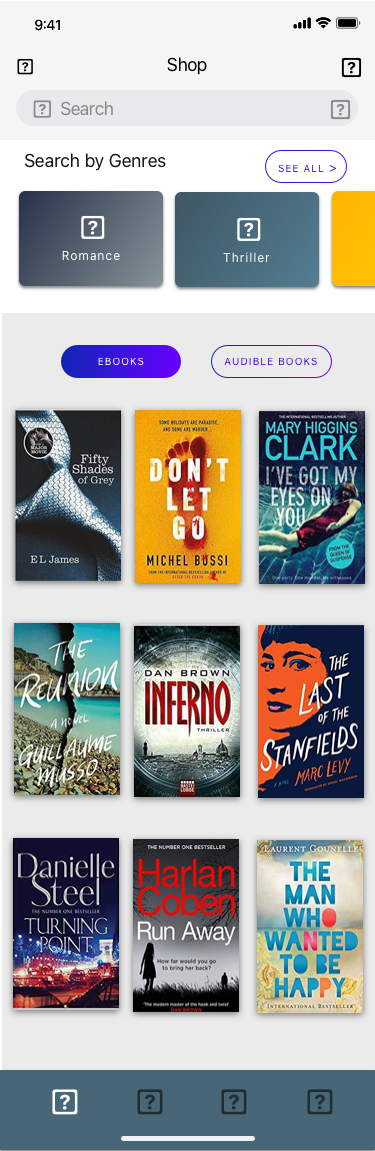
Text in this UI design:
EBOOKS
AUDIBLE BOOKS
Thriller

Romance

Search by Genres
SEE ALL >